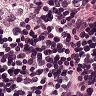
Metastatic tissue present: no